Question: '''
{"A space or line break was encountered after the "@" character. Only valid identifiers, keywords, comments, "(" and "{" are valid at the start of a code block and they must occur immediately following "@" with no space in between."}
'''
Hi in my mvc3 project, i have got an exception while i'm decoding the string value using
'''
string s="(500500) Features: * 170 GPH @ 1 ft * Operates submersed.";
string DecodedValue = Server.HtmlDecode(Razor.Parse(s));
'''

Here it doesn't encoding and exception was caught. How i got the decoded value.
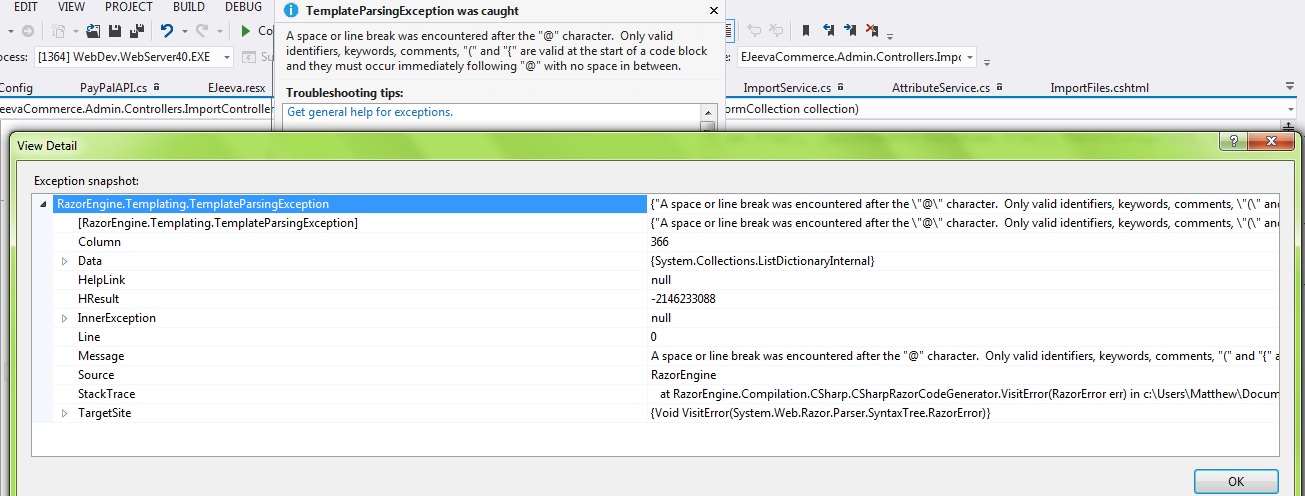
Answer: You're attempting to parse the following string as a Razor template:
'''
"(500500) Features: * 170 GPH @ 1 ft * Operates submersed."
'''
In Razor, the '@' character denotes that the following expression should be parsed as C#. If you want it to appear as a literal string, you need to escape it:
'''
"(500500) Features: * 170 GPH @@ 1 ft * Operates submersed."
'''
However, it's not clear why this needs to be parsed as Razor at all, since you are not passing any variable data. Why can't you simply use the following?
'''
string s="(500500) Features: * 170 GPH @ 1 ft * Operates submersed.";
string DecodedValue = Server.HtmlDecode(s);
'''